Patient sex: M
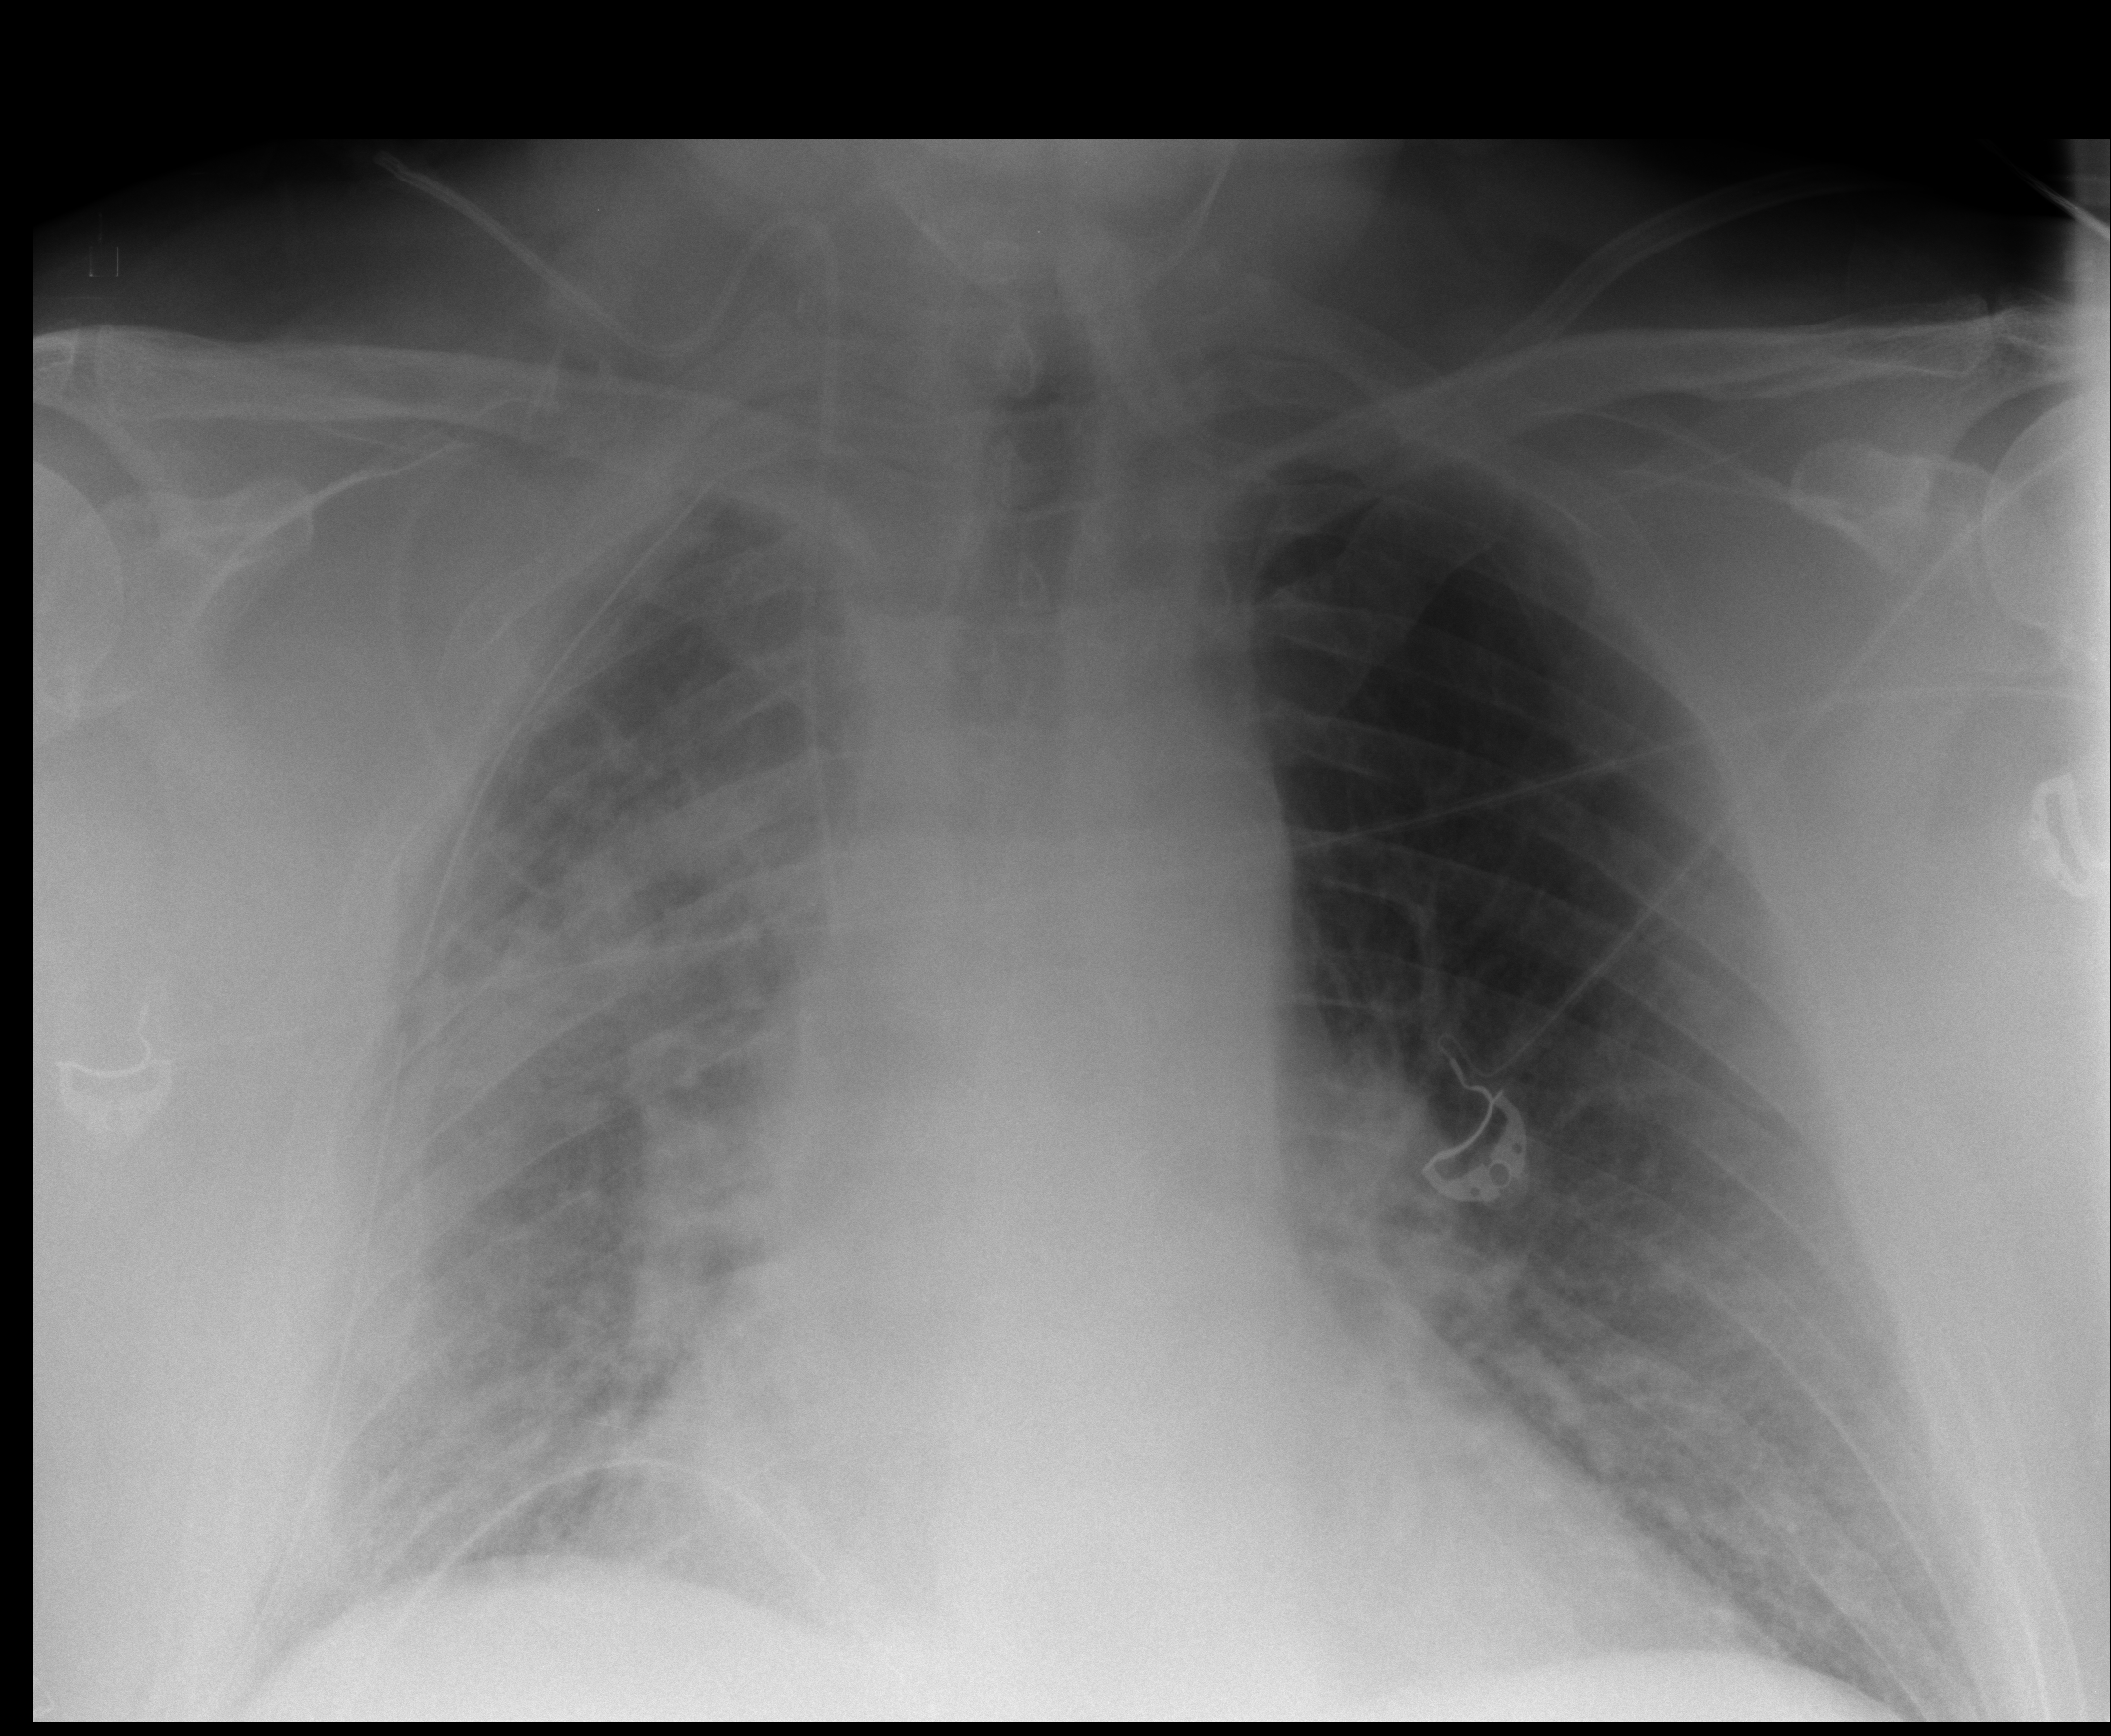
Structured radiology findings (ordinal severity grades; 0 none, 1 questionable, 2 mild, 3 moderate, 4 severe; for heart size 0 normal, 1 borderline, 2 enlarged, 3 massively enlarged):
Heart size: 2
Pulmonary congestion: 2
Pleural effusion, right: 0
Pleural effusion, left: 0
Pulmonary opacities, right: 3
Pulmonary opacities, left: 2
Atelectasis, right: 3
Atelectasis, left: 2